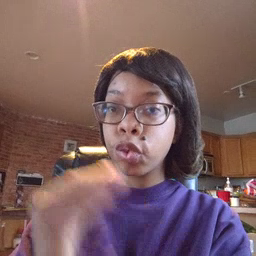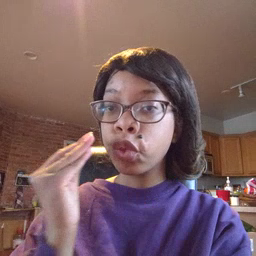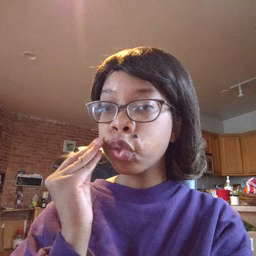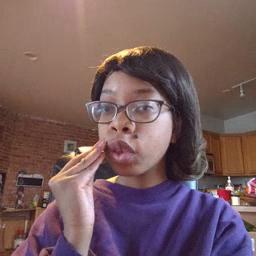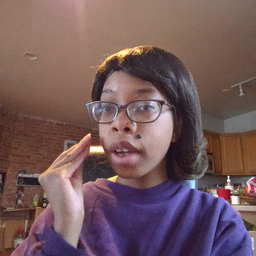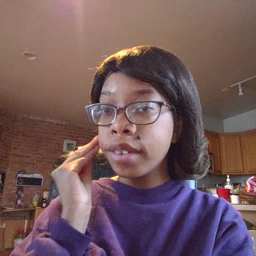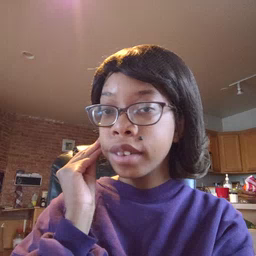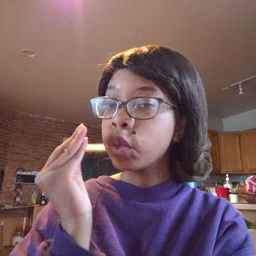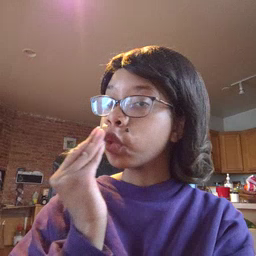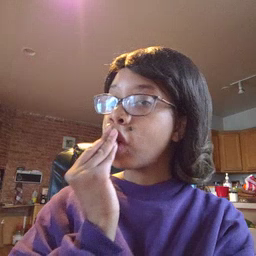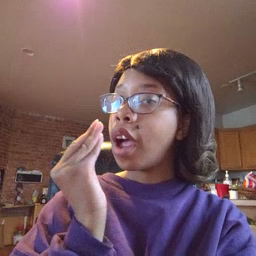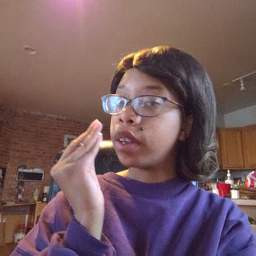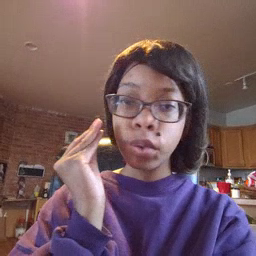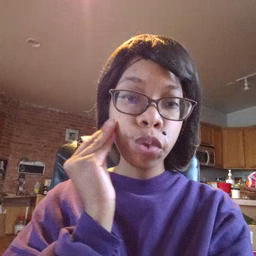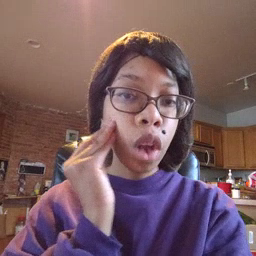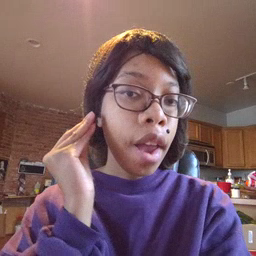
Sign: kiss